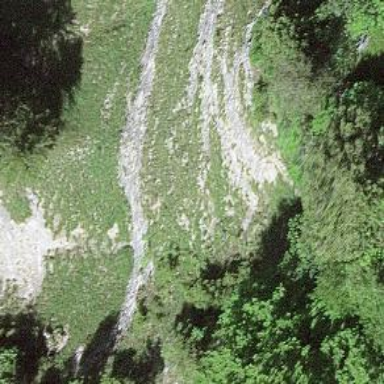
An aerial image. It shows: Cliff in nature.